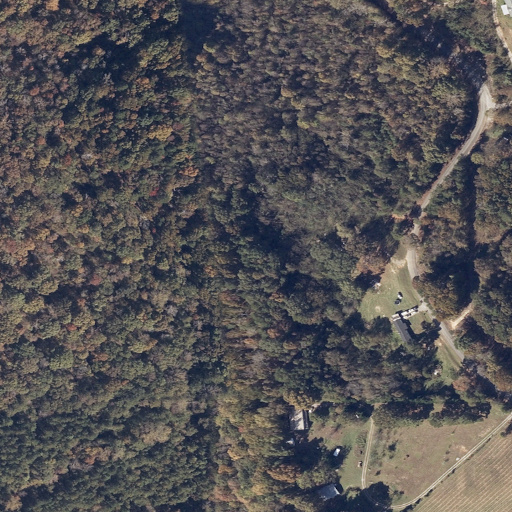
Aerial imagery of mountain in Alabama named Bethel Mountain containing deciduous forest, open development, pasture, evergreen forest, shrub, mixed forest, and low intensity development